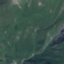
Land use / land cover: HerbaceousVegetation